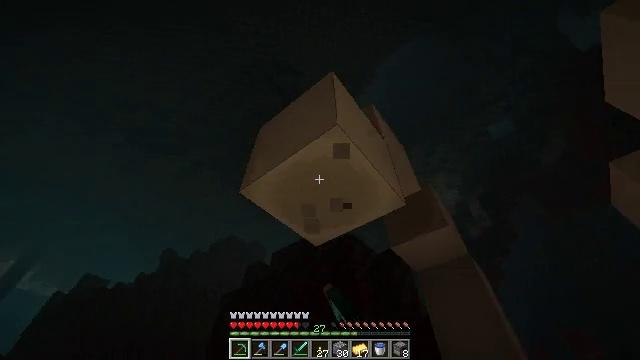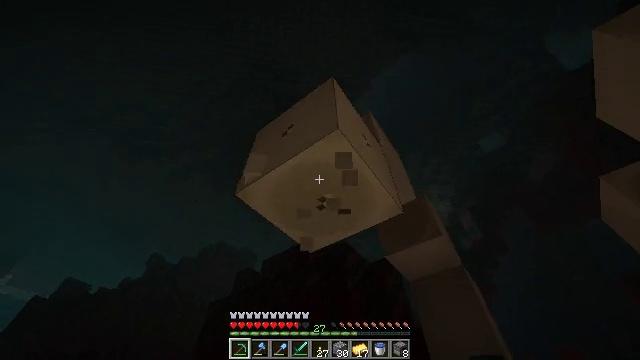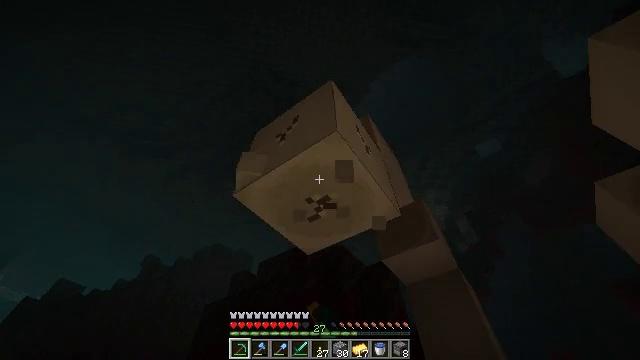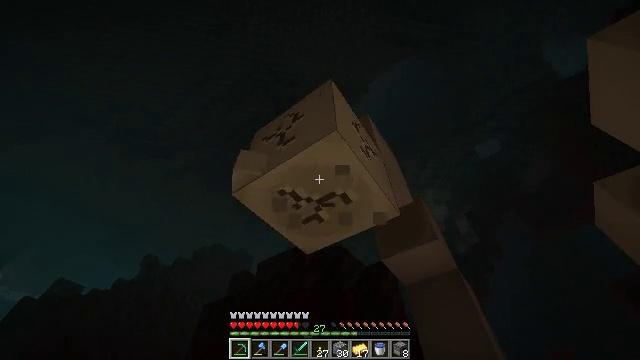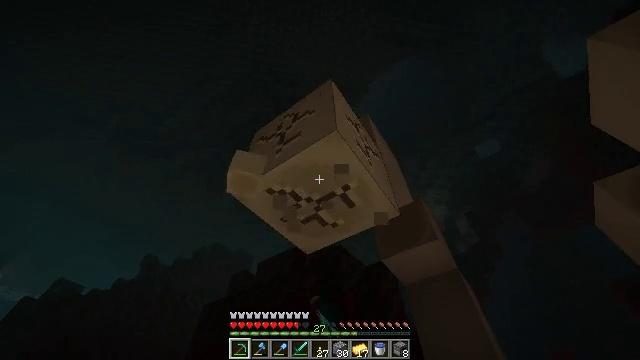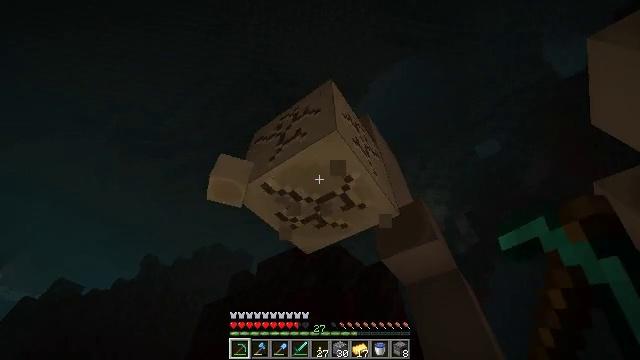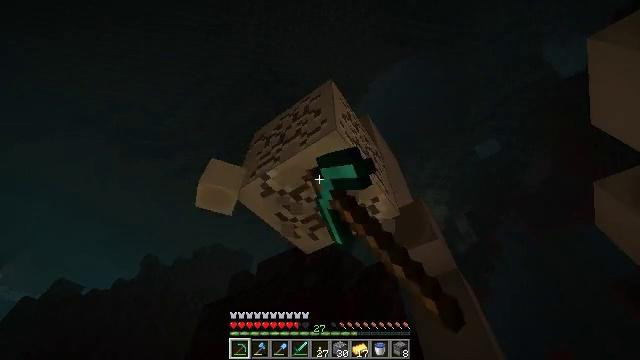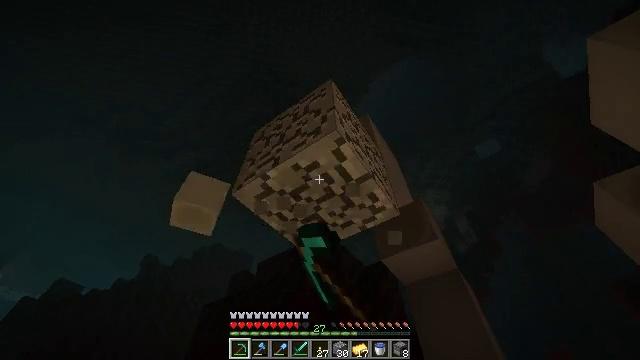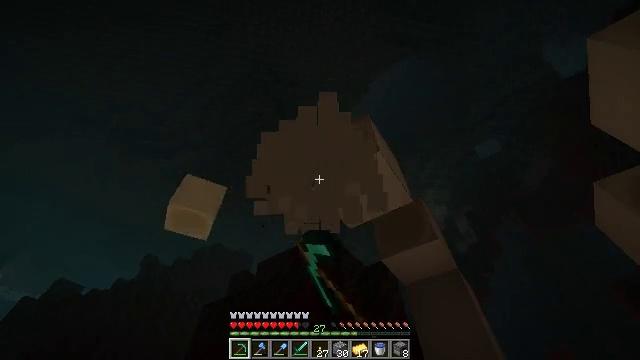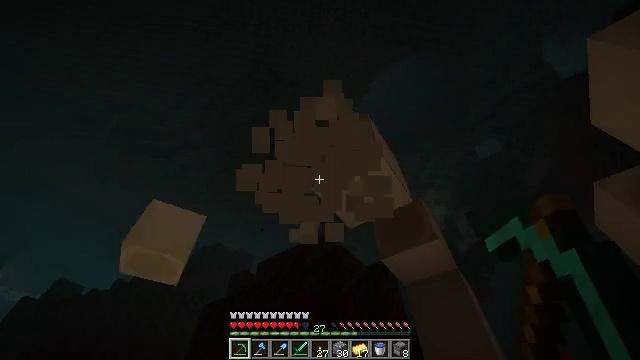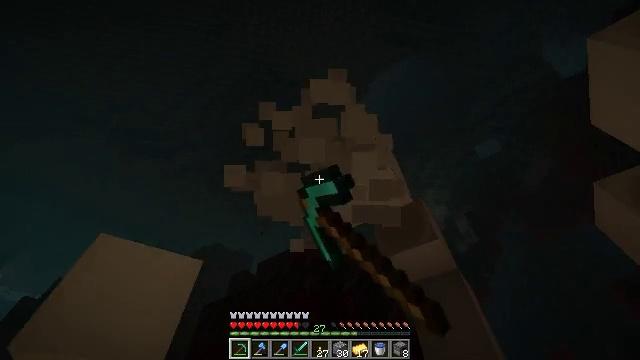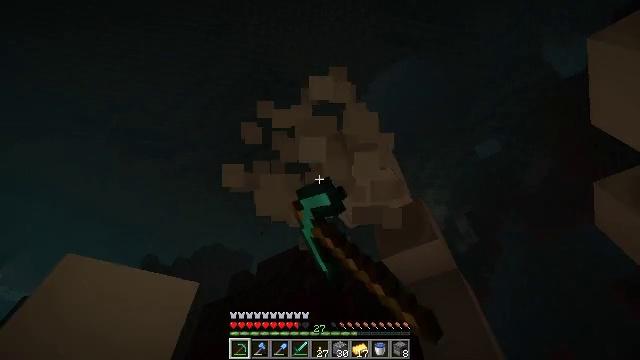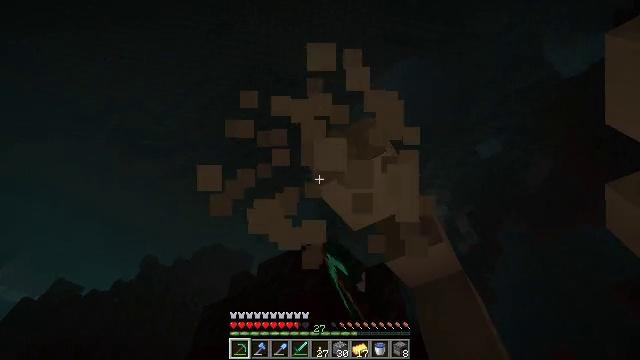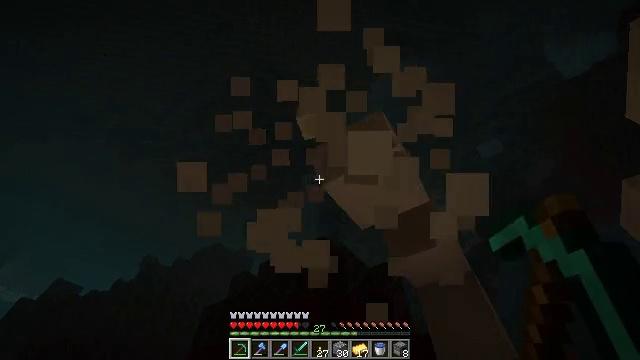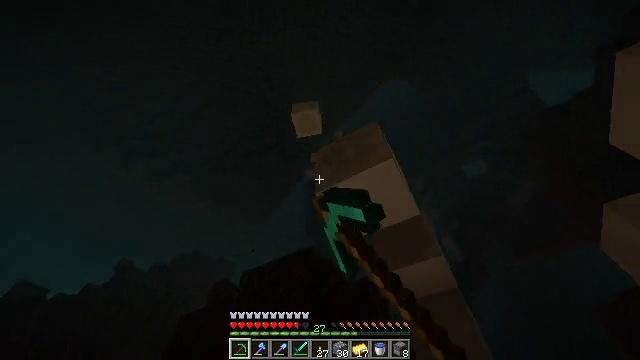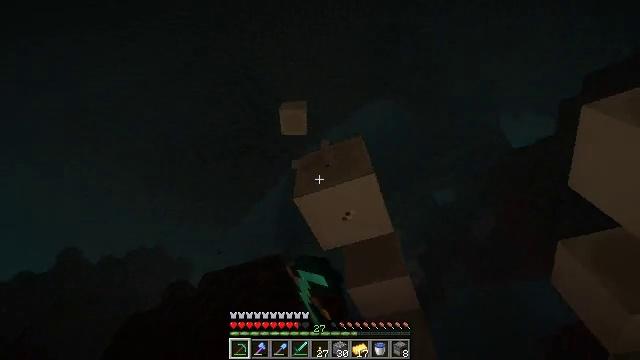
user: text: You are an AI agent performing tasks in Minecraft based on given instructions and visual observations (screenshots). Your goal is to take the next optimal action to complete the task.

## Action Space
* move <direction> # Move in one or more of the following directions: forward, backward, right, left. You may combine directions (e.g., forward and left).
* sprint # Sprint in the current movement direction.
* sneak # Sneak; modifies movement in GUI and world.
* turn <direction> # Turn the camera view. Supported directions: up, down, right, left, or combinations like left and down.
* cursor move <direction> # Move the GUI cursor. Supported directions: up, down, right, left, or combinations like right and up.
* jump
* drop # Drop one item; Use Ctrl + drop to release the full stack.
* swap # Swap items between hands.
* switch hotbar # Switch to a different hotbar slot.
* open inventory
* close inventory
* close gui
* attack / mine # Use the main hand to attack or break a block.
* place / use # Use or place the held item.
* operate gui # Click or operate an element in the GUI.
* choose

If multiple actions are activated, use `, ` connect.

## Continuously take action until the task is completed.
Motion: motion action
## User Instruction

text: Break the bone block to gather material.
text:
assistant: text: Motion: turn right and up, attack / mine
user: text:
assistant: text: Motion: attack / mine
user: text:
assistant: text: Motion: attack / mine
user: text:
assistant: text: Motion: attack / mine
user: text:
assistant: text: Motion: attack / mine
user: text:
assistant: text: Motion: attack / mine
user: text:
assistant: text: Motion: attack / mine
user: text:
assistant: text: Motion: attack / mine
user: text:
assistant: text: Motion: attack / mine
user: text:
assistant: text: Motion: attack / mine
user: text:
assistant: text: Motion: attack / mine
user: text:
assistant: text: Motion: move forward and move left, attack / mine
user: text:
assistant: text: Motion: move forward and move left, attack / mine
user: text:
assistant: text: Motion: move forward and move left, turn right and up, attack / mine
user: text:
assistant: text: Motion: move forward and move left, turn right and up, attack / mine
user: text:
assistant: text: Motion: move forward and move left, turn right, attack / mine
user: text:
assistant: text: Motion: move forward and move left, turn right, attack / mine
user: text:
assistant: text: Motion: move forward, turn right, attack / mine
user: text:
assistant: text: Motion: turn right, attack / mine
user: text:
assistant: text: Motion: turn right, attack / mine
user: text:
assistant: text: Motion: attack / mine
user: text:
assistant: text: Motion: attack / mine
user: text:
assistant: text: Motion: attack / mine
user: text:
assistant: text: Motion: attack / mine
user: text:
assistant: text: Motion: attack / mine
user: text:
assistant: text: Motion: attack / mine
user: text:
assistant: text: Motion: attack / mine
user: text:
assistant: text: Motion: attack / mine
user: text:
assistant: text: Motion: move forward, attack / mine
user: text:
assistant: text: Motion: move forward, turn right and down, attack / mine